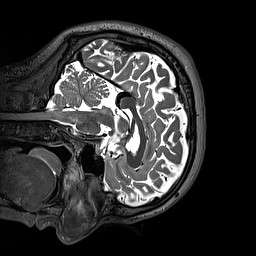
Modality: T2w
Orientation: sagittal
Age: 35
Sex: male
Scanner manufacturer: siemens
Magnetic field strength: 3 T
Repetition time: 3.2 s
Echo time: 0.412 s